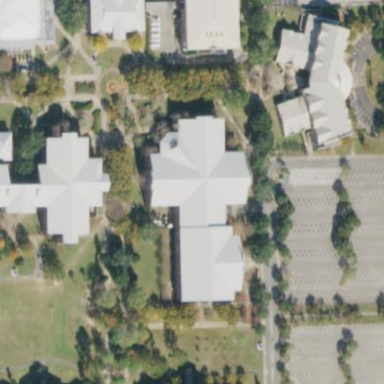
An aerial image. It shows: College building that houses library.